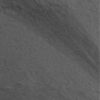
Label: not_dusty